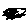
Label: triangle